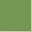
Piece: xx